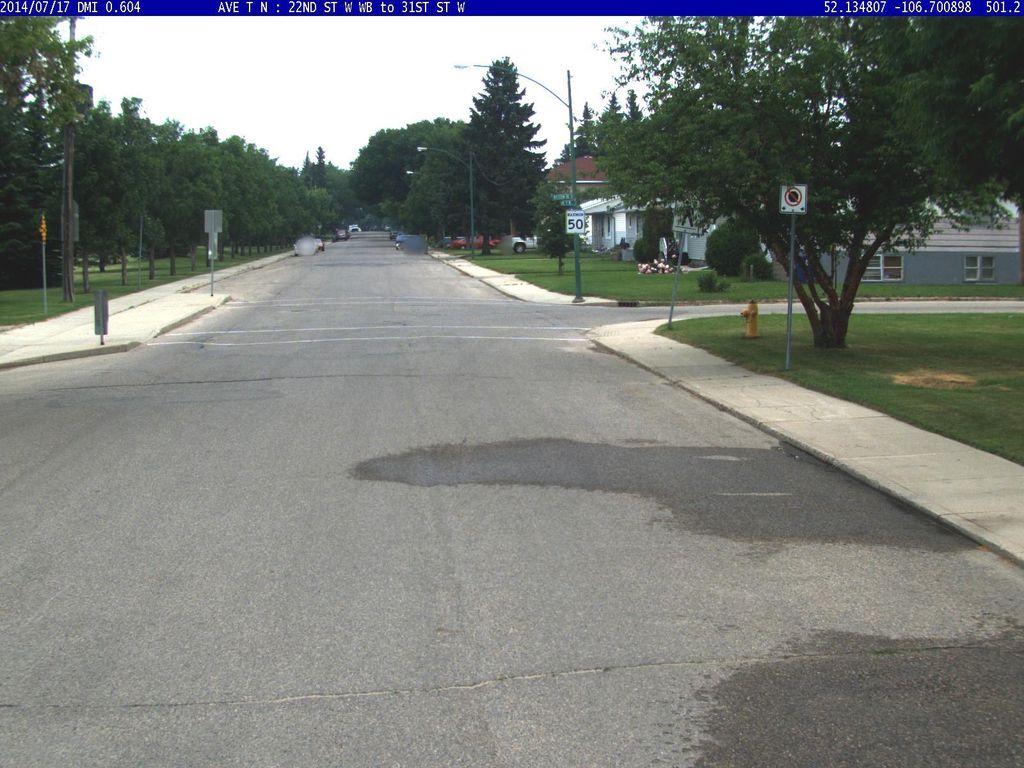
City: saskatoon